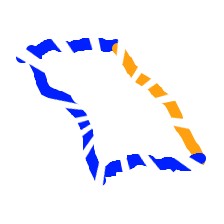
Shape: parallelogram